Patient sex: M
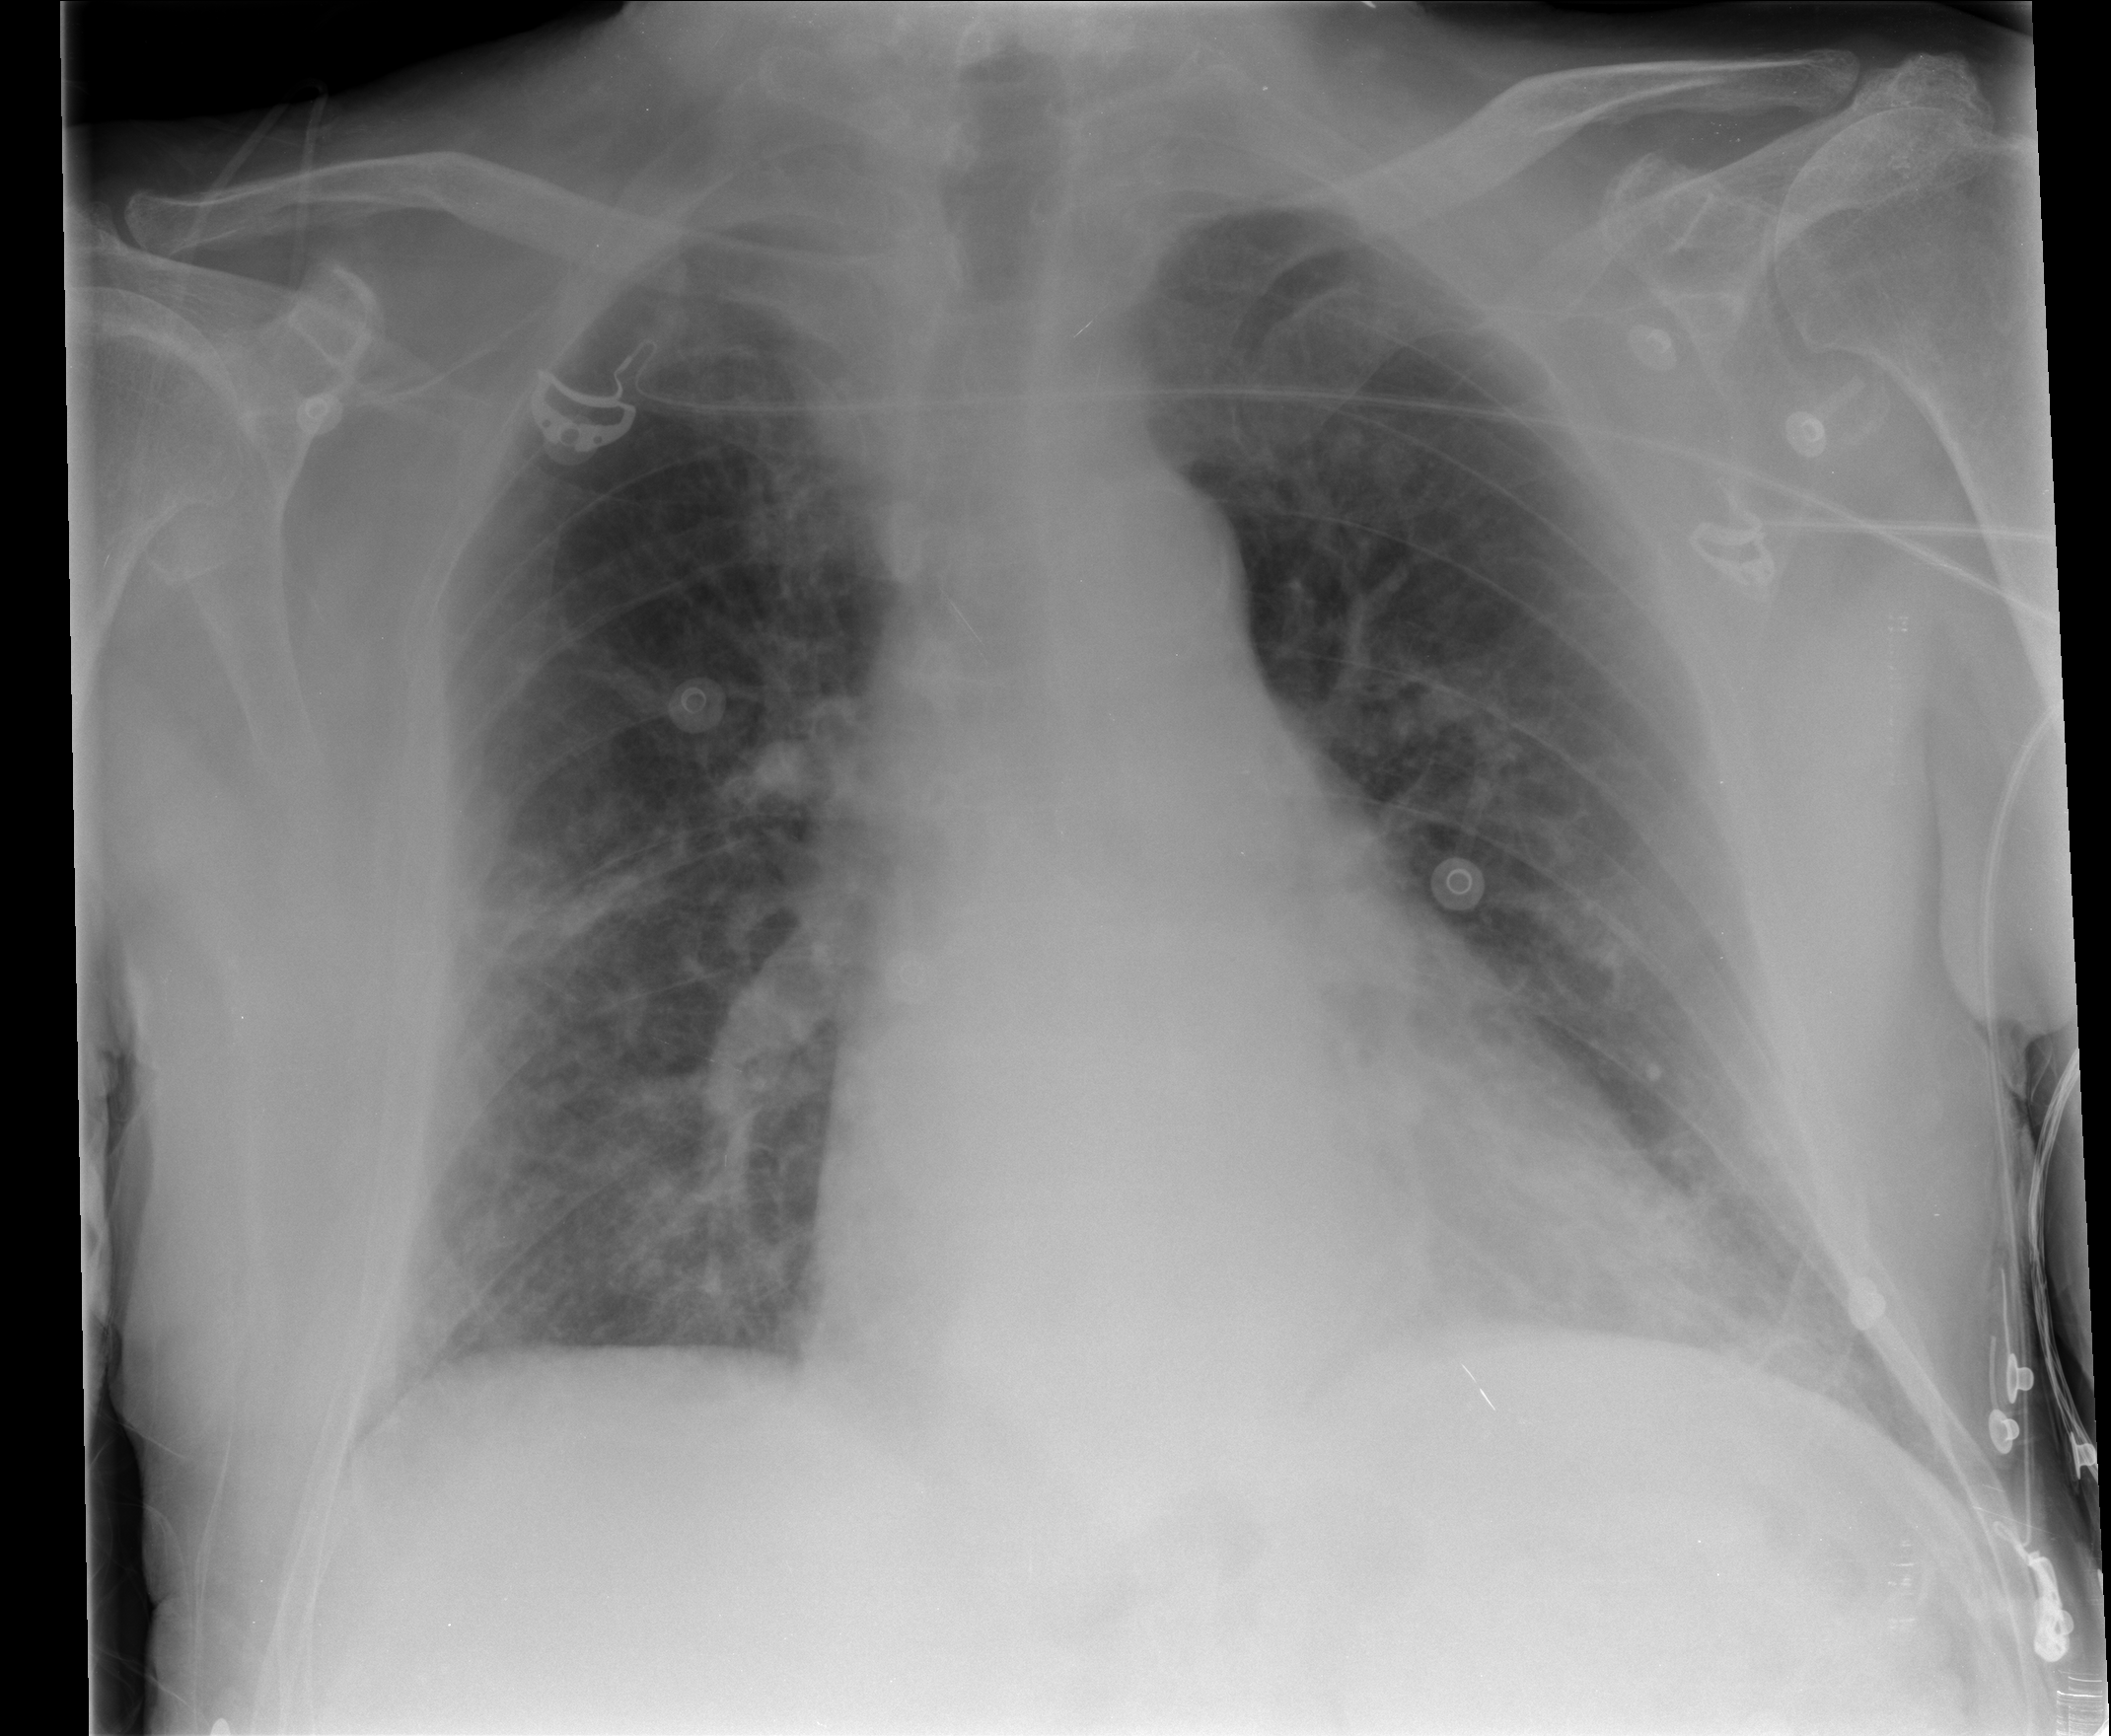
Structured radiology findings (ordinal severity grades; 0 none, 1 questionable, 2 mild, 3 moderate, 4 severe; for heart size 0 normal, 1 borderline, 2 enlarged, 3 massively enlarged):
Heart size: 1
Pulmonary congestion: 0
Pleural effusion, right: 0
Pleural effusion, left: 0
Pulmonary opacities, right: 0
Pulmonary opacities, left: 0
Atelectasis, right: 2
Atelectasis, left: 0